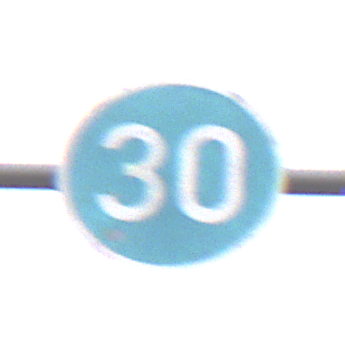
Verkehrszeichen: VorgeschriebeneMindestgeschwindigkeit
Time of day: Midday
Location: Outdoor (Nature)
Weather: Overcast
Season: NotSpecified
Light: Natural